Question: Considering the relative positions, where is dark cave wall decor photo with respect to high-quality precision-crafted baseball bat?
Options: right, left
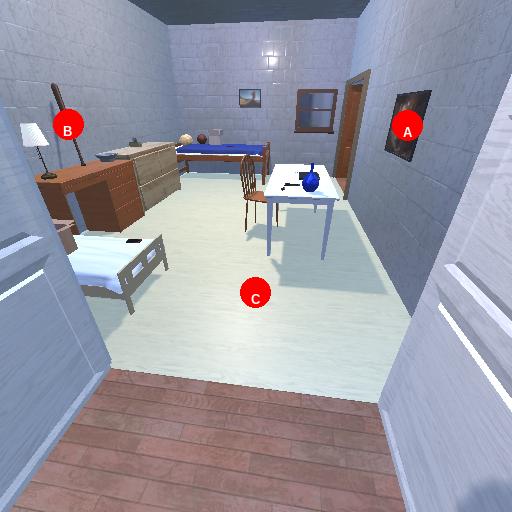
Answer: right